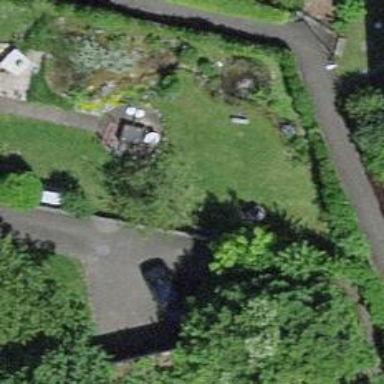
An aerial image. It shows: Driveway.